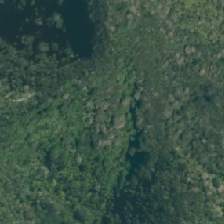
Land cover: indigenous_forest